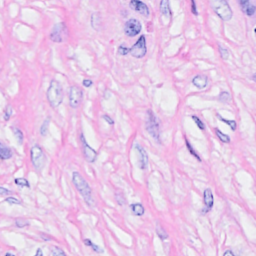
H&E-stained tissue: Breast